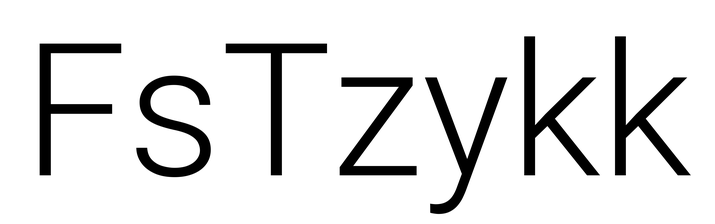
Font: Roboto_Light